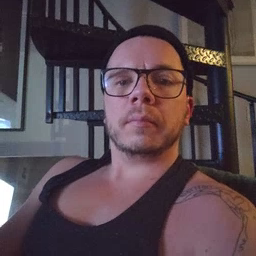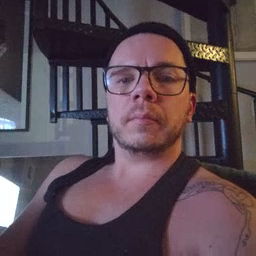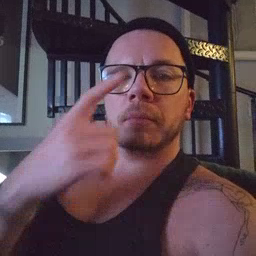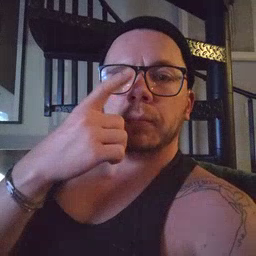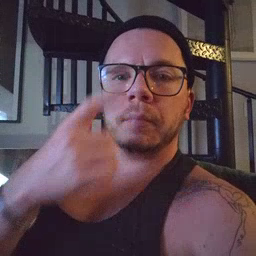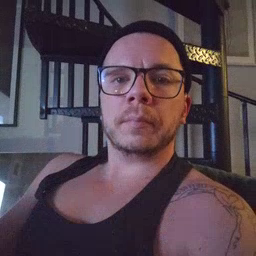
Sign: nose